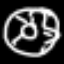
Label: donut